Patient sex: M
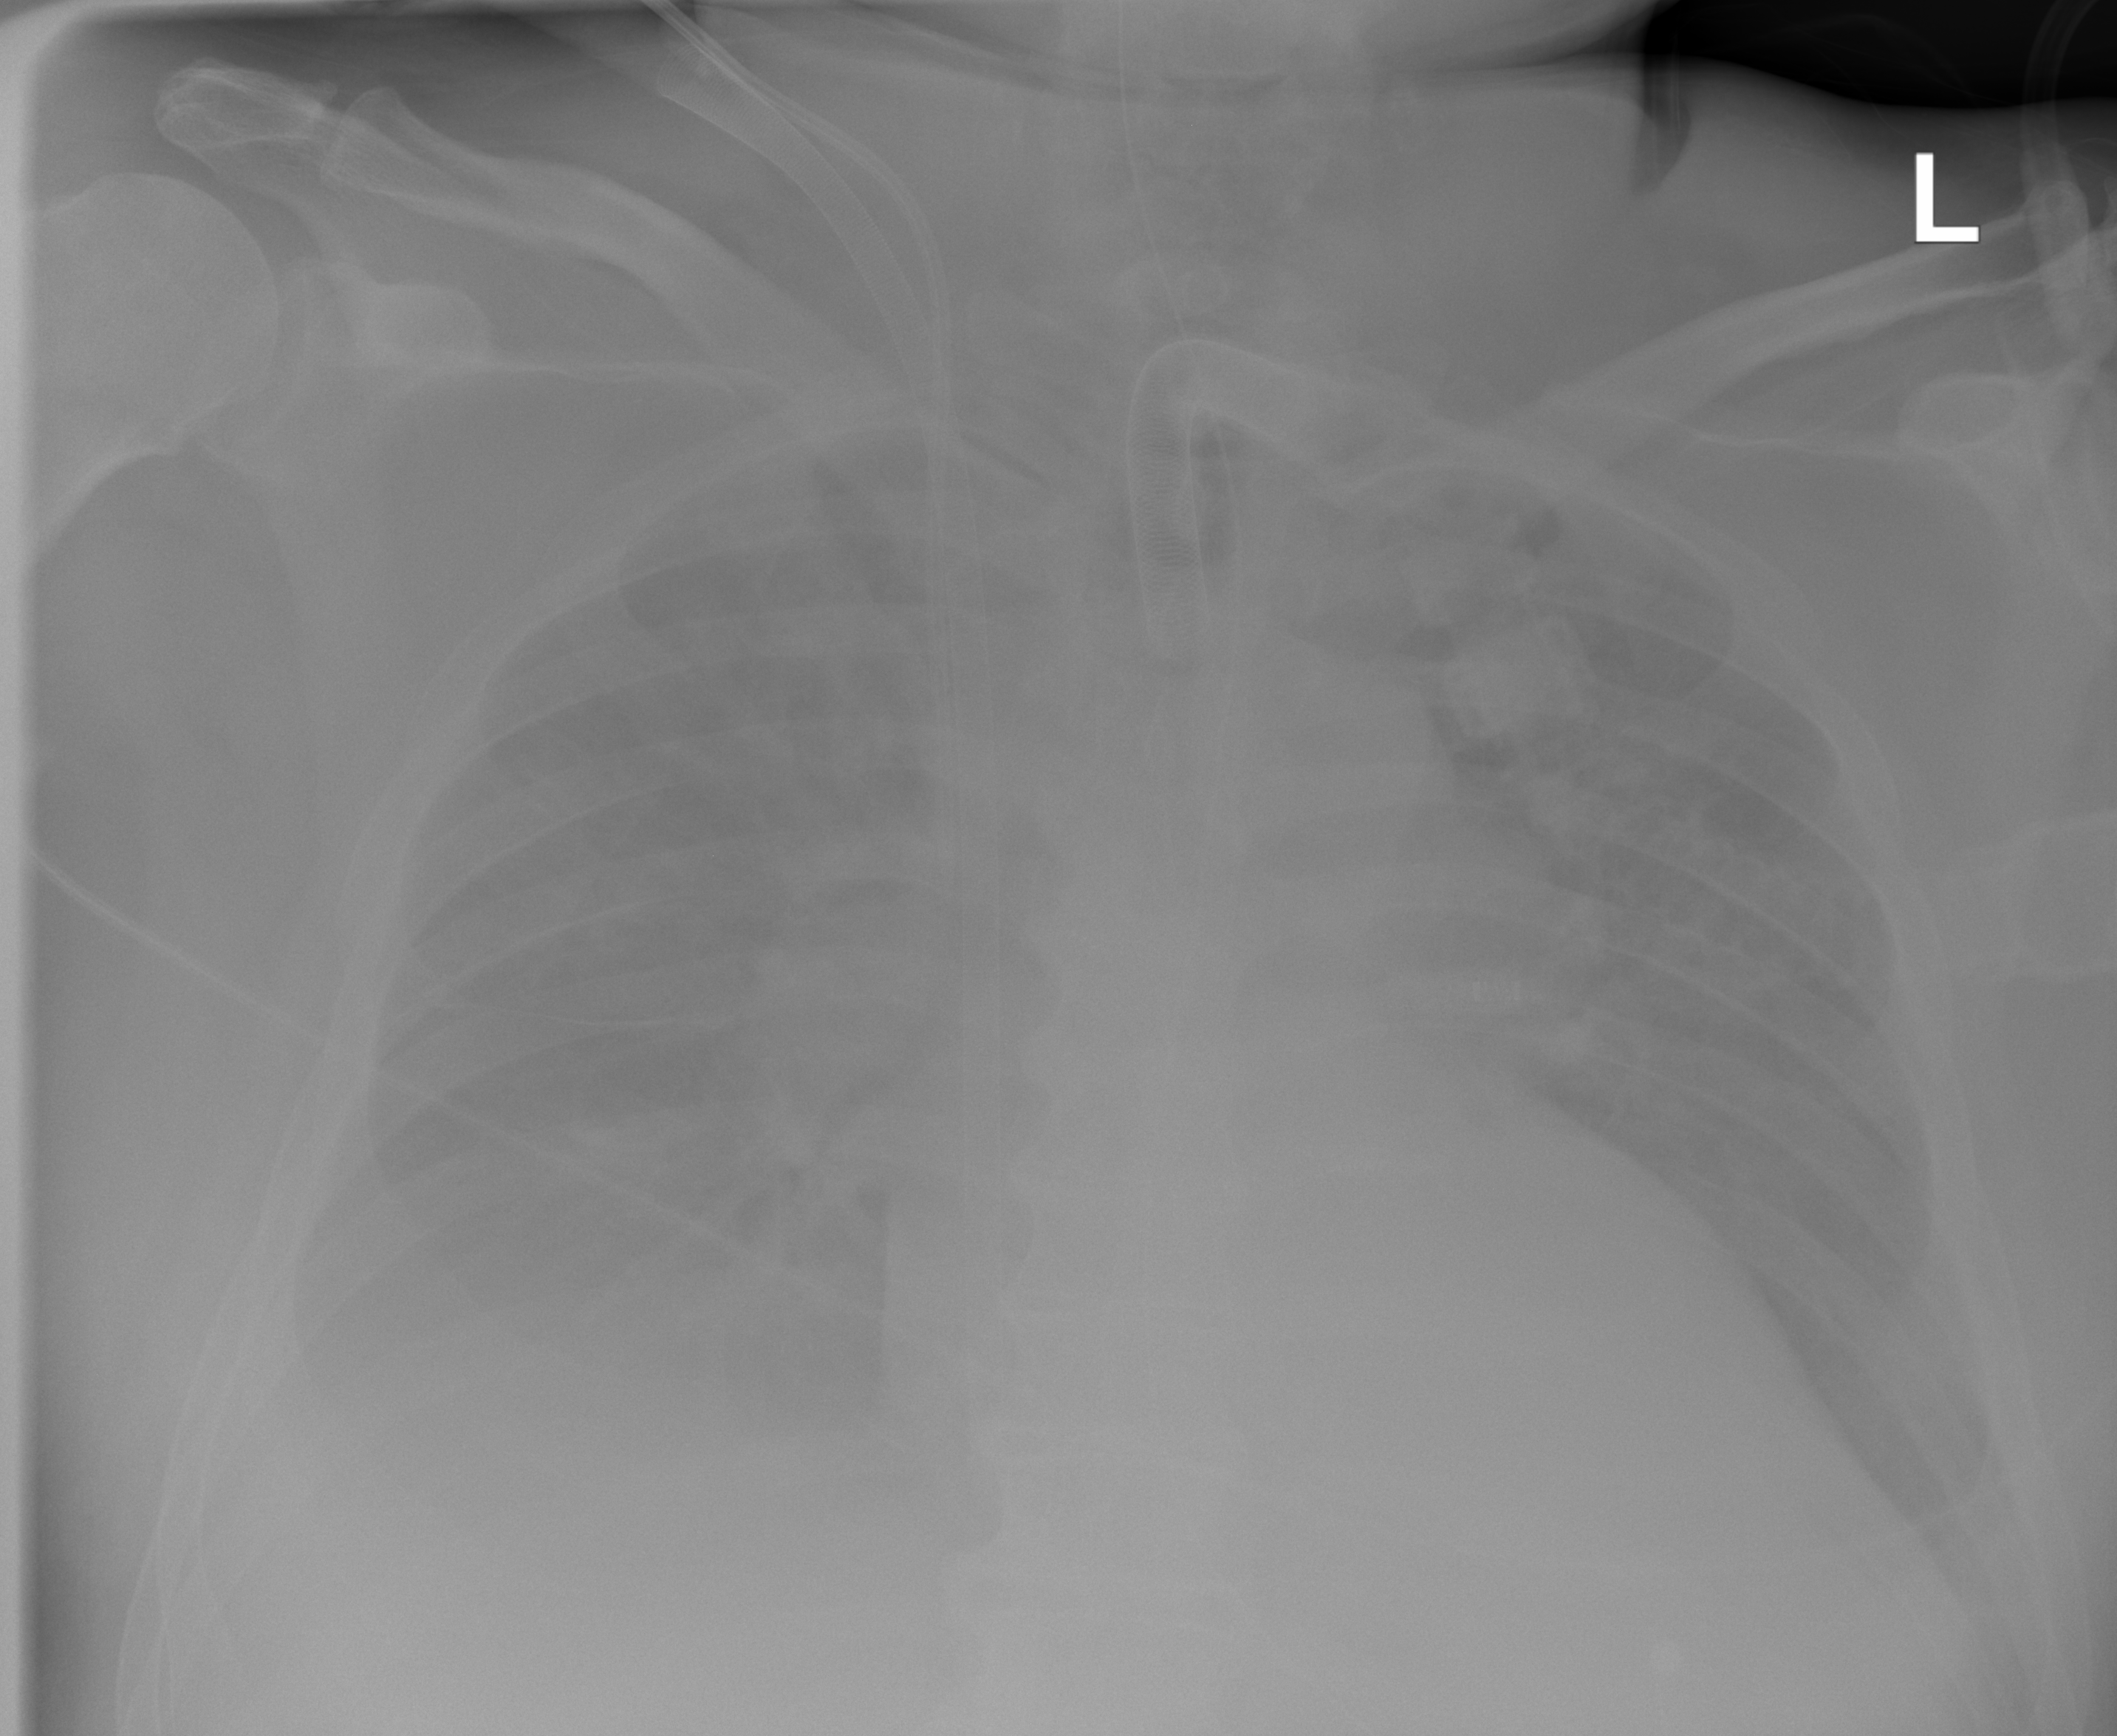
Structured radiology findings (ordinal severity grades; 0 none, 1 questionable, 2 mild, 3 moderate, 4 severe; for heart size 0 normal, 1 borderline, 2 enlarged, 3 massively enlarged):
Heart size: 2
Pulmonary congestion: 0
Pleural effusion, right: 2
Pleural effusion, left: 2
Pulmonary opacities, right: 0
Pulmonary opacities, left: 0
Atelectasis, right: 3
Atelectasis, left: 3